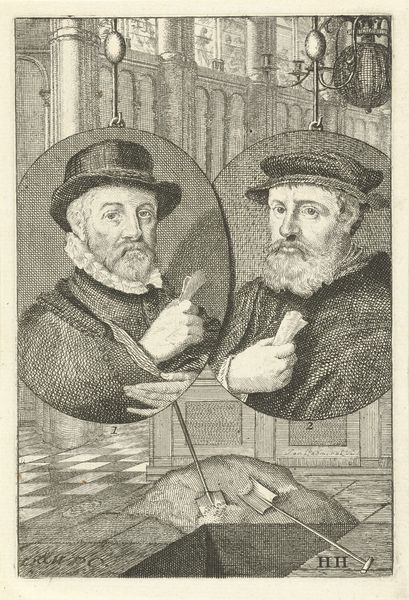
Titel: Dubbelportret van Dirck en Wouter Pietersz. Crabeth
Künstler: Jan l' Admiral
Standort: Amsterdam
Institution: Rijksmuseum
Schlagwörter: hand, weiß, sand, fenster, grau, handschuh, hut, hüte, männer, schwarz, zeichnung, bart, kragen, steine, bildnis, halskrause, niederlande, portrait, porträt, erde, kirche, mantel, kaufmann, rund, zwei, kronleuchter, bögen, fussboden, doppelporträt, druck, loch, radierung, stich, fliesen, bleistift, mosaik, kerzenständer, grab, kupferstich, schaufel, spaten, lisenen, grua, zwie, hh, gebrüder grimm, readierung, hell dunkel konntrast, schaufen, two men with beards in hats holding papers over what looks like a dug hole, suspicion arises